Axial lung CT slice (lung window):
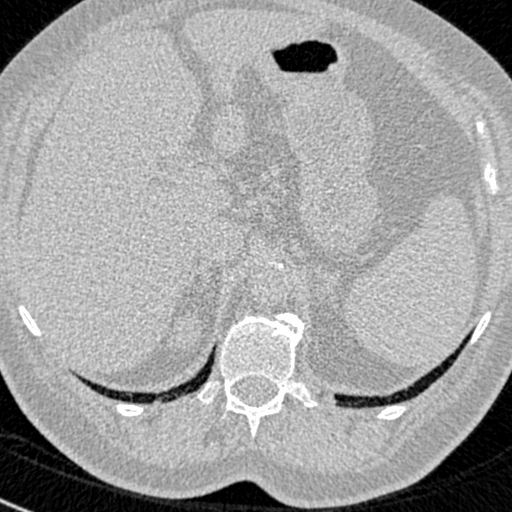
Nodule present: no